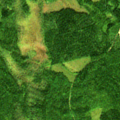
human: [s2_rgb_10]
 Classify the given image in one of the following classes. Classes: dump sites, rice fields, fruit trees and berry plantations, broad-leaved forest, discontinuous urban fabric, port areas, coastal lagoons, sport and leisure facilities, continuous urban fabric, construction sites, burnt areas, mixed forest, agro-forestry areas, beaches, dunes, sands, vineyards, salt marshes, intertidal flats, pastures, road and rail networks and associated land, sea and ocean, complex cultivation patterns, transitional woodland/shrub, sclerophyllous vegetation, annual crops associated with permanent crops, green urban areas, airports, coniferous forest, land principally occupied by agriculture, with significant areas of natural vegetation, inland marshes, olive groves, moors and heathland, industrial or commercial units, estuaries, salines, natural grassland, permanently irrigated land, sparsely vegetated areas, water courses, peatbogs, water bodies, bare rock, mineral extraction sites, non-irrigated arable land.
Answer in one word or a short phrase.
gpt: coniferous forest, mixed forest, transitional woodland/shrub